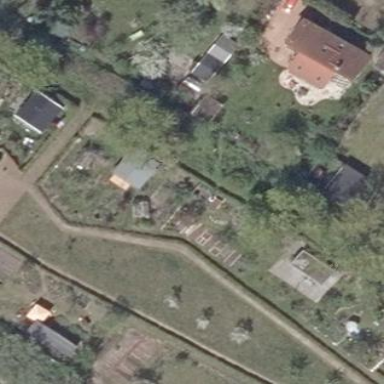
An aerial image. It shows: Plot within allotments.